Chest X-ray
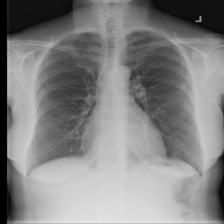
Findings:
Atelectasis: negative
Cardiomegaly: negative
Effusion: negative
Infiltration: negative
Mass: negative
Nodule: negative
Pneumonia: negative
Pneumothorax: negative
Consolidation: negative
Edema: negative
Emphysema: negative
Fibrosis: negative
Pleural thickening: negative
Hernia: negative